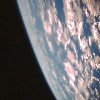
Label: cloud